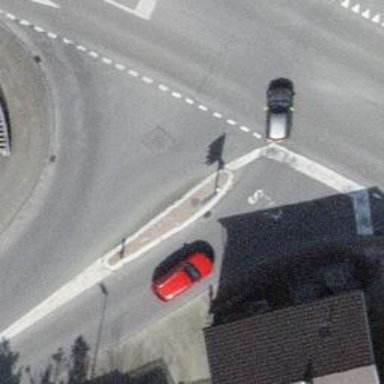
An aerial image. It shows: Traffic calming island.